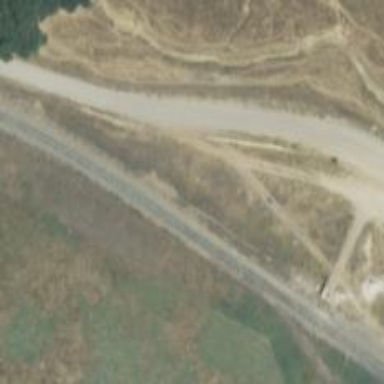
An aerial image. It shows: Preserved railway line with rails.